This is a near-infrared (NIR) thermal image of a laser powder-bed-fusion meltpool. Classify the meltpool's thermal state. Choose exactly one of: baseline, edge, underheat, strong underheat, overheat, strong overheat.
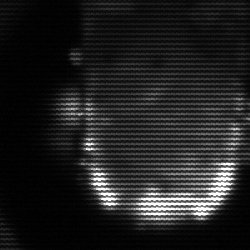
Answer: baseline